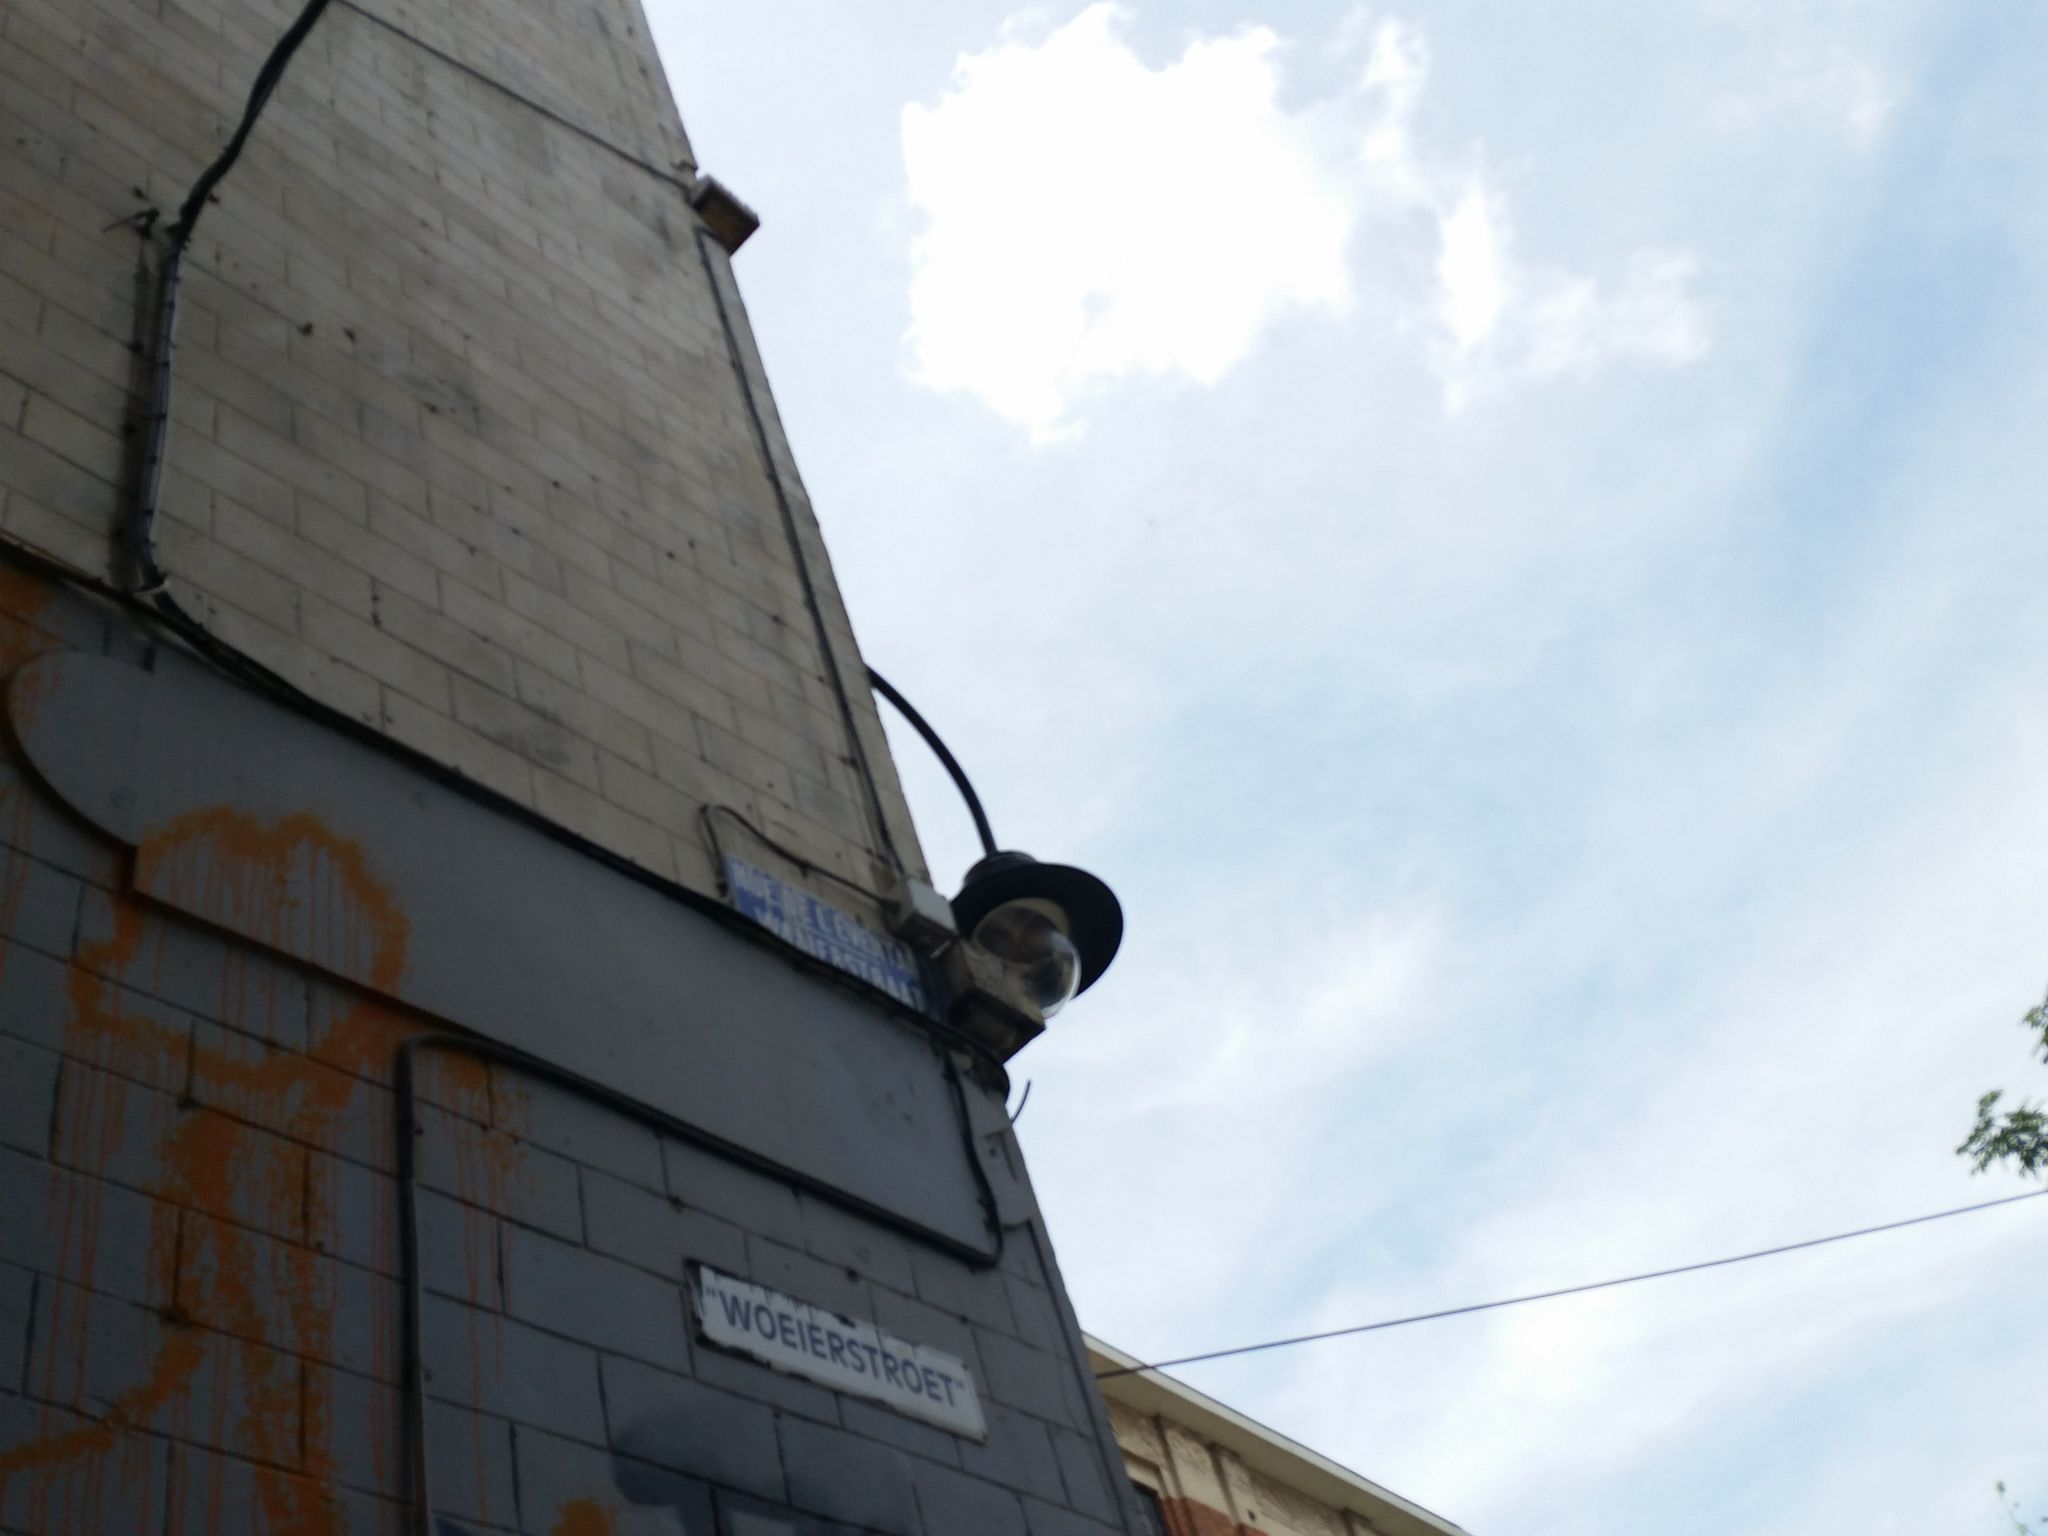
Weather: snowy
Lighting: day
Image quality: good
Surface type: walking surface
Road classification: service, steps
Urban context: urban centre
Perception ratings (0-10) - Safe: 1.57, Lively: 4.9, Beautiful: 2.67, Boring: 5.95, Depressing: 3.19, Wealthy: 2.93